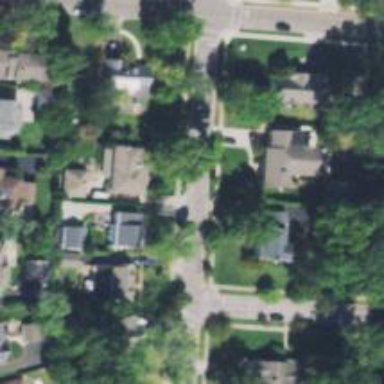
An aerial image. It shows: Residential driveway used as service road.